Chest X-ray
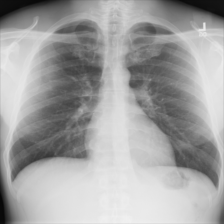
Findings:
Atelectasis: negative
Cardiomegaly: negative
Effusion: negative
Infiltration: negative
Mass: negative
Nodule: negative
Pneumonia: negative
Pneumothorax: negative
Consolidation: negative
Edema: negative
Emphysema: negative
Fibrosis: negative
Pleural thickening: negative
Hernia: negative